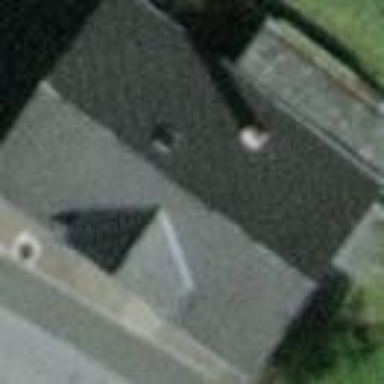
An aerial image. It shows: Detached building with gabled roof made of red roof tiles.